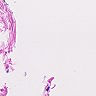
Metastatic tissue present: no